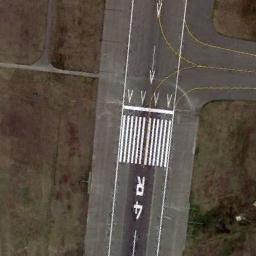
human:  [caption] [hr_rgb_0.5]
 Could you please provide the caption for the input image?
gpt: The runway has a threshold marking and the designation marking is 4R .

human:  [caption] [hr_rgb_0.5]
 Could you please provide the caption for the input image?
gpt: Next to the runway is brown bare ground with white '4R' and dash and arrow signs on the runway .

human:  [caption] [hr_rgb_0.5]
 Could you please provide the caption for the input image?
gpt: The grass is on either side of the runway .

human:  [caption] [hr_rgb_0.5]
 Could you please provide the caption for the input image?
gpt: The runway is on the bare land next to the grass .

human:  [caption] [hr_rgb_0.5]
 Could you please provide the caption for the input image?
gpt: There are brown bare land beside the runway .